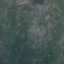
Label: HerbaceousVegetation